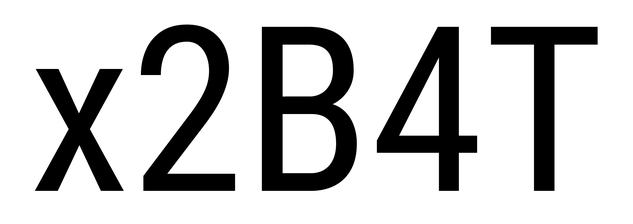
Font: Roboto_Condensed_Regular